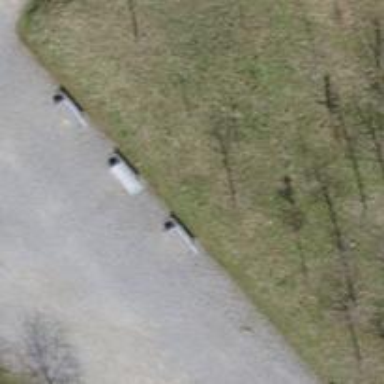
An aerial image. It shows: Brown bench.